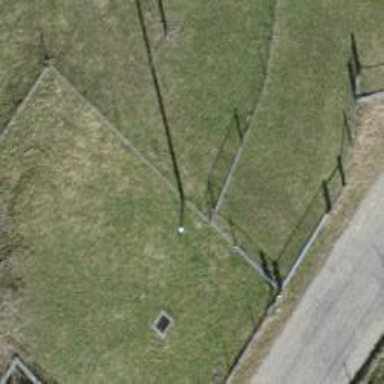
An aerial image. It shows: Minor power line.